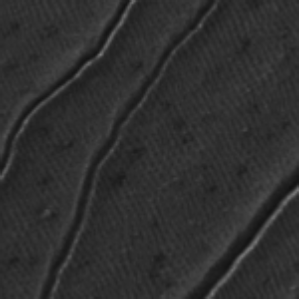
Label: frost